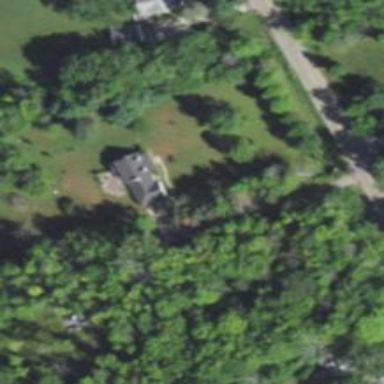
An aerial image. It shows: Driveway.